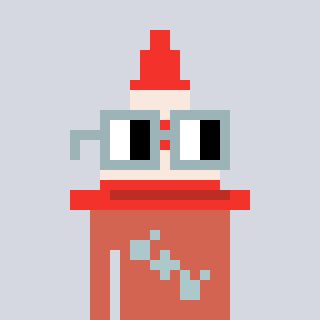
a pixel art character with square dark gray glasses, a cone-shaped head and a peachy-colored body on a cool background